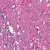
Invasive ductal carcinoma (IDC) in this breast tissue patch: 0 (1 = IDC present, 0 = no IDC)